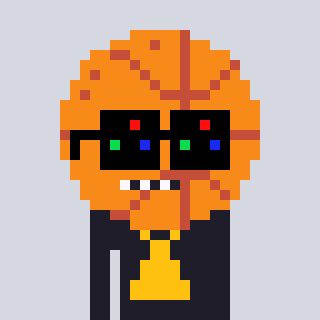
a pixel art character with square black sunglasses, a basketball-shaped head and a grayscale-colored body on a cool background